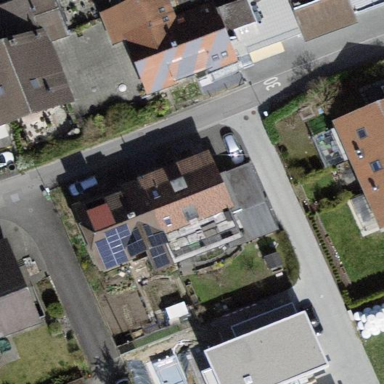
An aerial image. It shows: Building with tiled roof.